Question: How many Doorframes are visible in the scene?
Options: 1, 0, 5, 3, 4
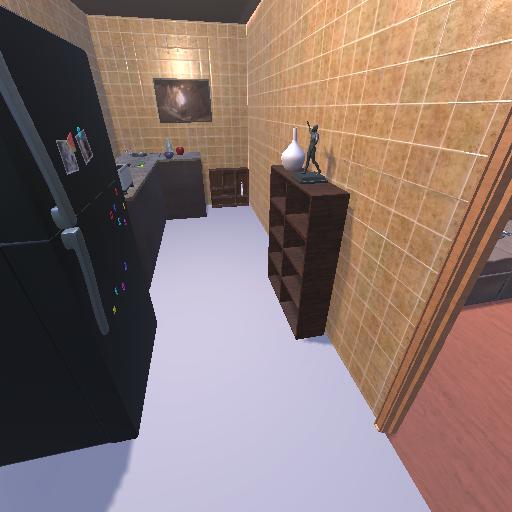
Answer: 1